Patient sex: M
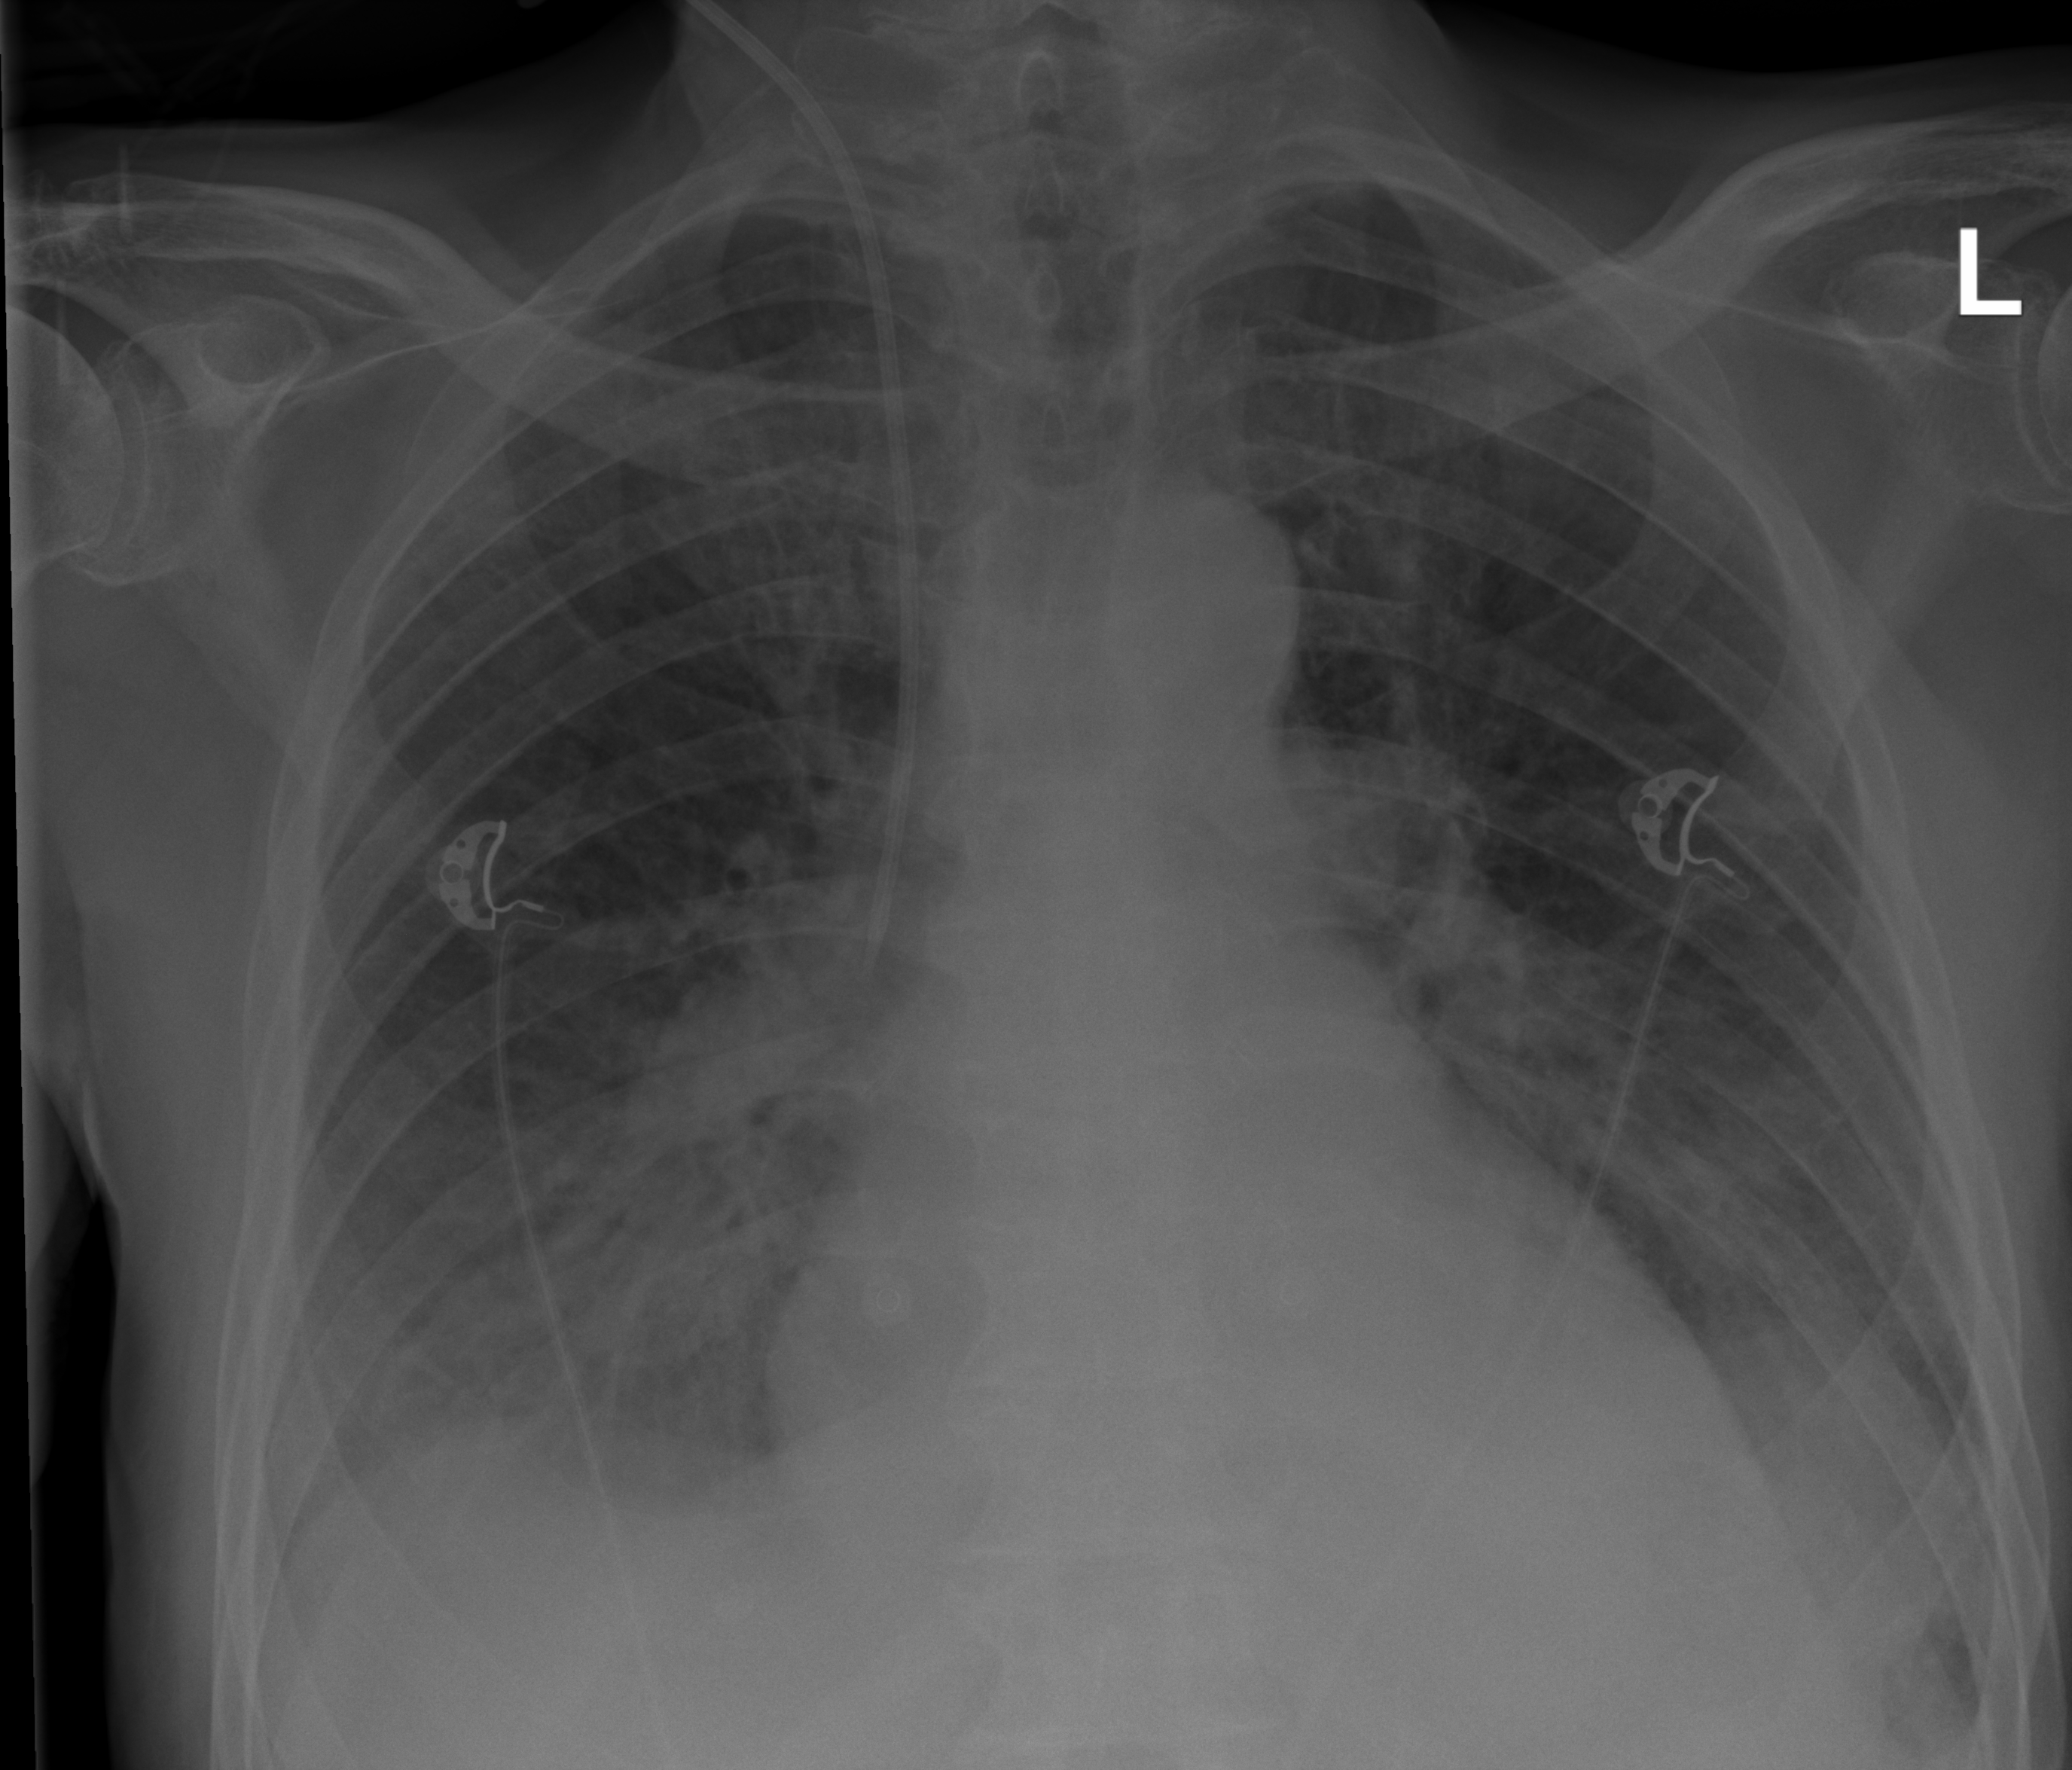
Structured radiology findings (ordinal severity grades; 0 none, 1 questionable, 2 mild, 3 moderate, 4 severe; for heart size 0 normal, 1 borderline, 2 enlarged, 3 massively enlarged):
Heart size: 2
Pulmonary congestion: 2
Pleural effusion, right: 2
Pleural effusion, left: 2
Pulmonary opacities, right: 2
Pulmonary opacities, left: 2
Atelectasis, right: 2
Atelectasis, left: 2